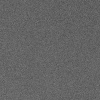
Atmospheric dust classification: dusty